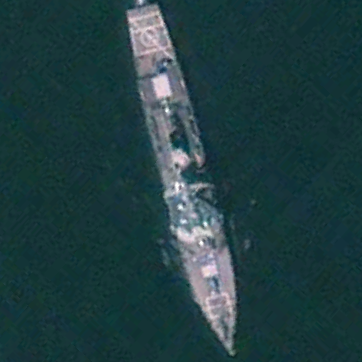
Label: destroyer